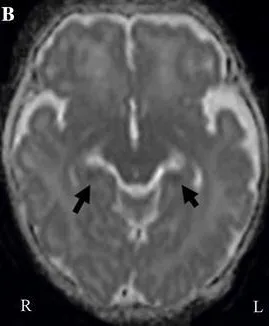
Magnetic resonance imaging (MRI) on day 6. The apparent diffusion coefficient (ADC). Was low in the same regions.
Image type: radiology (mri)